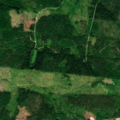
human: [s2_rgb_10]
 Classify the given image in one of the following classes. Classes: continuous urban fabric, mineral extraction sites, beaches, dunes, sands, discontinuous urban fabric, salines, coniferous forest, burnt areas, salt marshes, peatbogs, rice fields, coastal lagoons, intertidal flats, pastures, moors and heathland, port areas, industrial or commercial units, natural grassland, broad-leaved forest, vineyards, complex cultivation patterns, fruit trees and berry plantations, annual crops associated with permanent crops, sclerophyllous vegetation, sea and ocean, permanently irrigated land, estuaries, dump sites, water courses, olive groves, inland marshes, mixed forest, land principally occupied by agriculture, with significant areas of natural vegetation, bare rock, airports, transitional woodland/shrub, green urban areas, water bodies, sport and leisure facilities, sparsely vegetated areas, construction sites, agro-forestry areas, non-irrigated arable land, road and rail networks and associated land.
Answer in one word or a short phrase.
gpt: coniferous forest, mixed forest, transitional woodland/shrub